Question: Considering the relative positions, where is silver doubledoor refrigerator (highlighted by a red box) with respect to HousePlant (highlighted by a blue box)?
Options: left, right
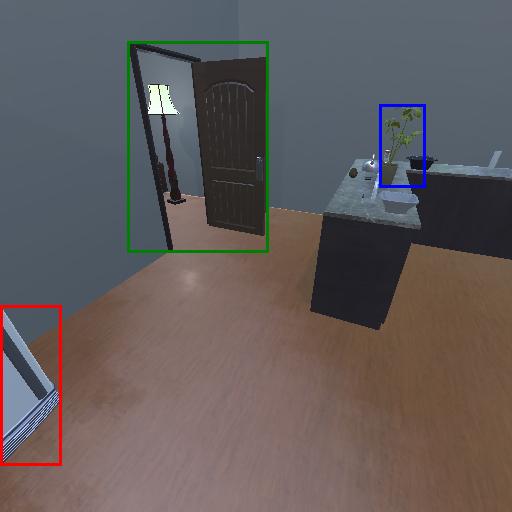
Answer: left